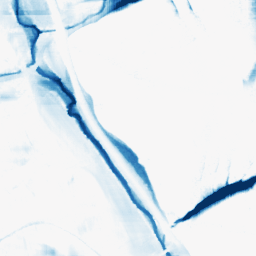
Category: morphological
Decomposition family: morphological_rect
Decomposition parameters: operation: closing
width: 50
height: 20
Upsampling method: sinc_hamming
Upsampling parameters: scale: 4
kernel_size: 8
Upsampling scale: 4